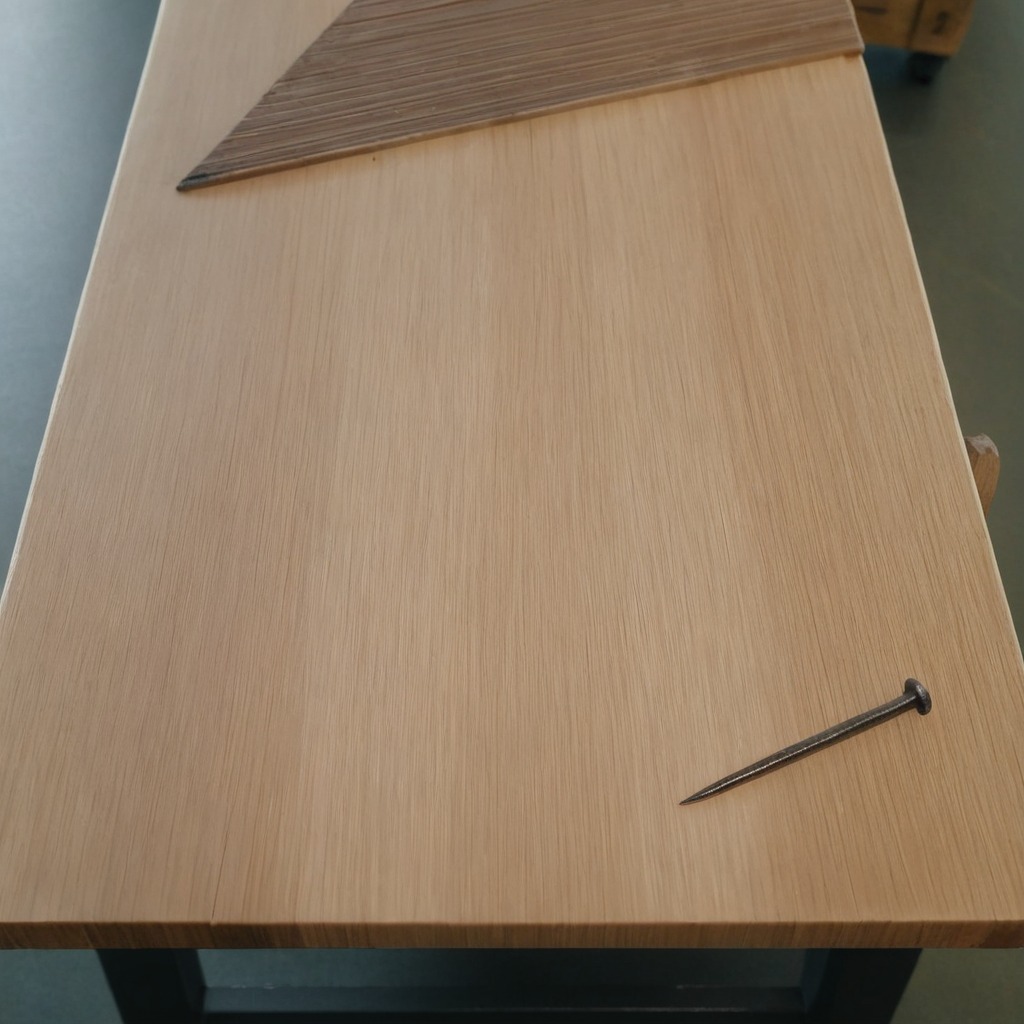
A nail is lying on a workbench inside a coastal fishing gear workshop.